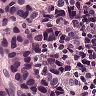
Metastatic tissue present: yes